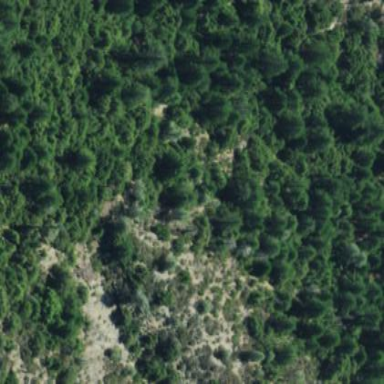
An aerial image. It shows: Mixed woodland with variety of leaf types and cycles.